Question: I have a situation here where the user has about 100 controls mostly multi select listboxes
but some other stuff peppered in (drop downs checkboxes) and they narrow down complex search criteria for screenings. When they go back later they want the act of pulling up a record to reset the controls to the values that they had used to match the criteria.
So I made a table that has a column for each control and iterativley stores the values - comma
deliminated for listboxes - when the user locks in the search criteria to move to the next step.
Other then using a switch to say if value is x: set control x to value(s) so and so is there a good way to iterate through this, seeing as the name of the column is the name of the control ? I'm stumped at the moment ...

'''
var CParam = QueryFnc.RstrCntrls(Jnum, Qnum);
foreach(var a in CParam)
{
//Map Values to Matching Named Control
}
'''
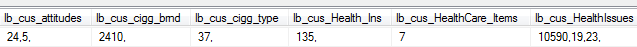
Answer: As long as your control tree remains constant, you can use control indices to map values. However better bet would be to use control IDs (if its .NET4 then go for predictable ids or manual id assignment for better controls) to map values.
Instead of storing values across columns in one row, I will prefer a table that will store values across rows. For example,
'''
UserId ColumnName ControlID Value
------ ---------- --------- --------
1 ABC ddlAbc 52
1 XYZ ddlXyz 102, 32
...
2 XYZ ddlXyz 23
'''
This will make things a lot simpler - get rows for the given user id and then iterate over rows. For each row, you can find the control using 'FindControl' methods (you may have to roll up a recursive implementation in case you have naming containers in your control hierarchy) and then write simple switch statement to assign value to control based on control type.